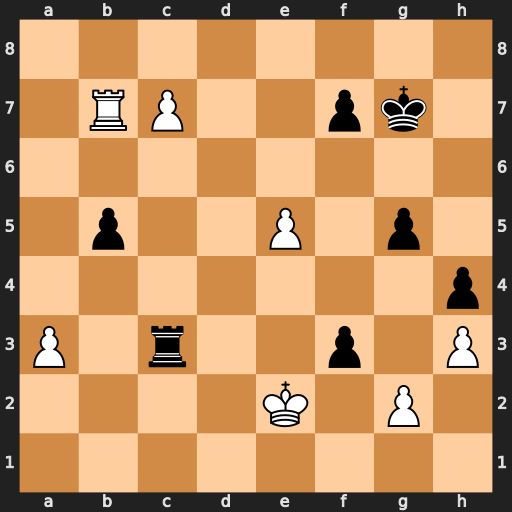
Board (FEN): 8/1RP2pk1/8/1p2P1p1/7p/P1r2p1P/4K1P1/8
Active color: w
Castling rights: -
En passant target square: -
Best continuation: gxf3 Kg6 Kd2